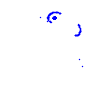
Particle: kaon